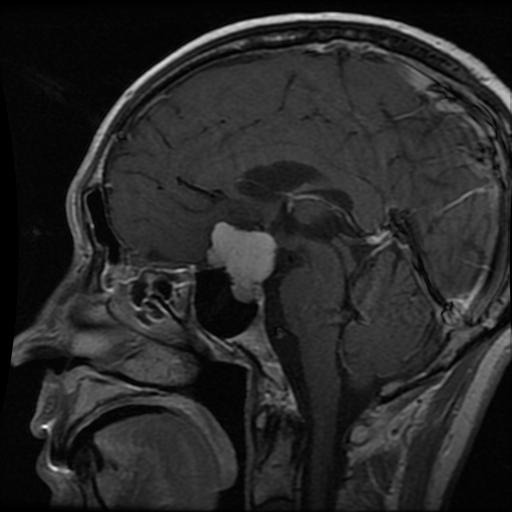
Label: meningioma